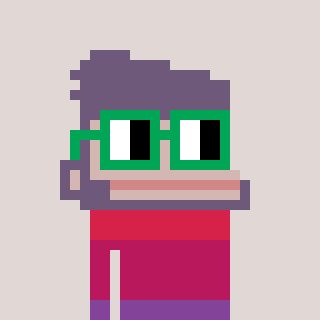
a pixel art character with square green glasses, a ape-shaped head and a gunk-colored body on a warm background